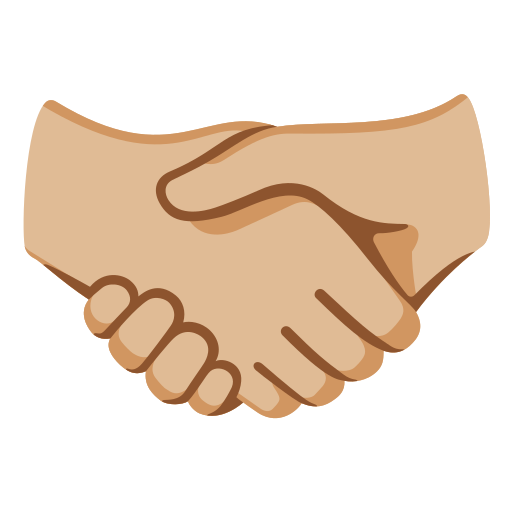
Emoji: 🤝🏼